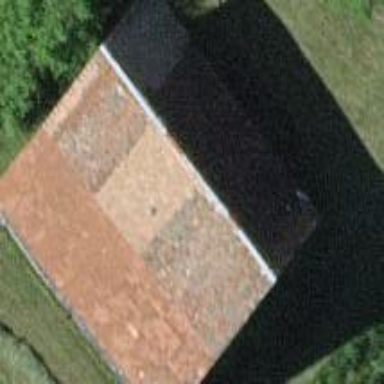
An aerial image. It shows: Rural barn.